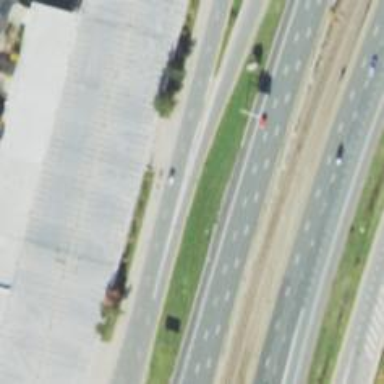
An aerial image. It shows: Primary link highway.